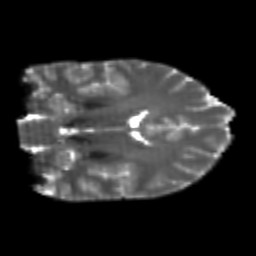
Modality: T2w
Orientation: coronal
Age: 25
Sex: female
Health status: healthy
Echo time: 0.074 s